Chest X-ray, AP view. Patient: 66 years old, sex F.
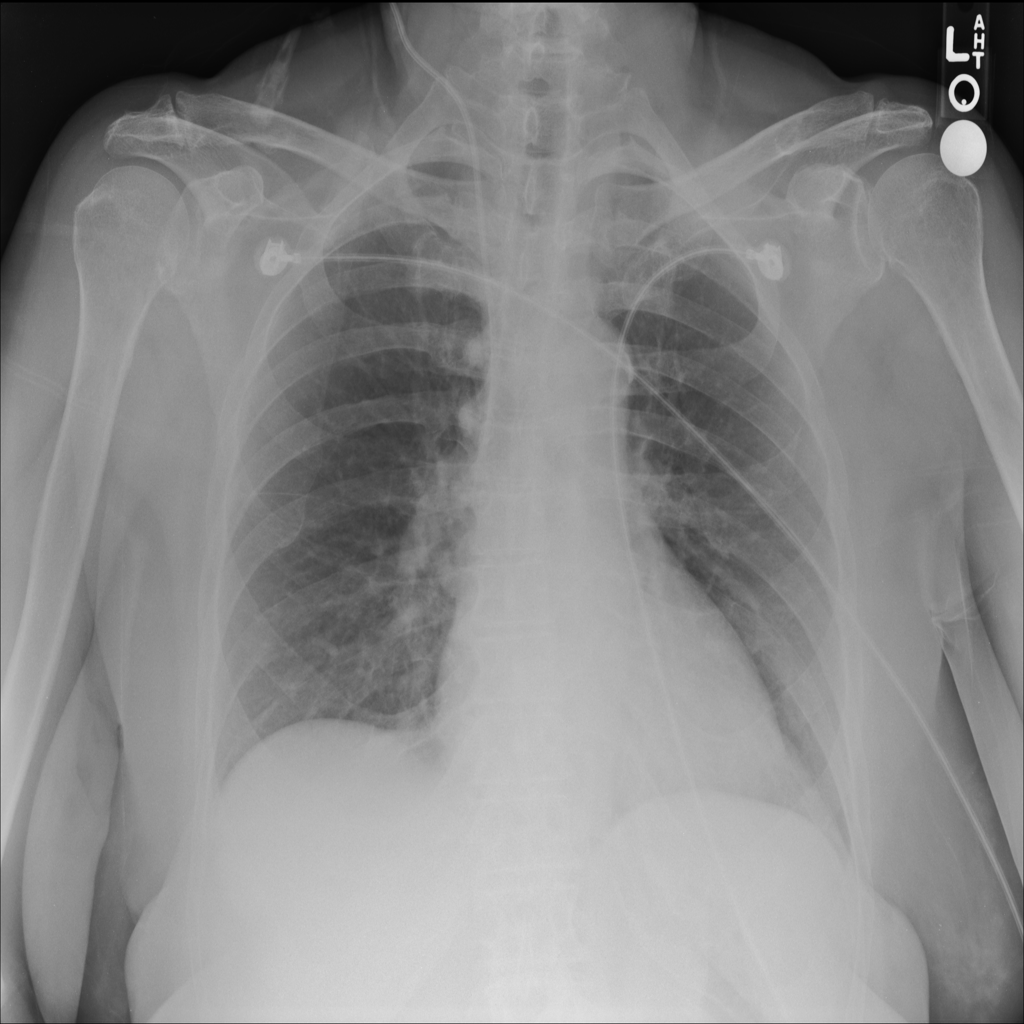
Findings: No Finding